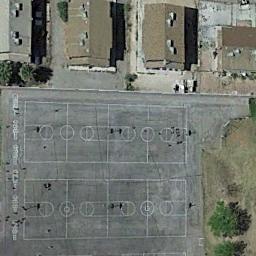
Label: basketball_court